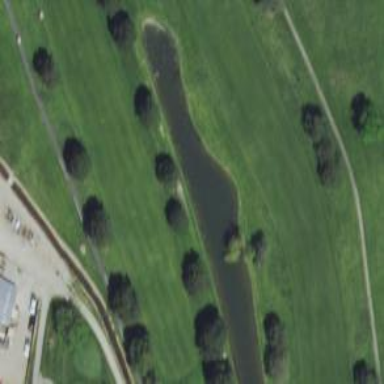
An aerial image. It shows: Water hazard in golf course. The hazard is natural water feature.